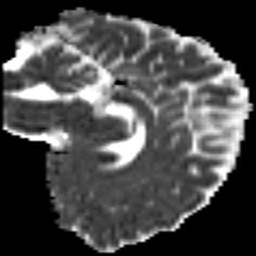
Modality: MD
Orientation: sagittal
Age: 23
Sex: male
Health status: ill
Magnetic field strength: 3 T
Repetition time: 9 s
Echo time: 0.093 s